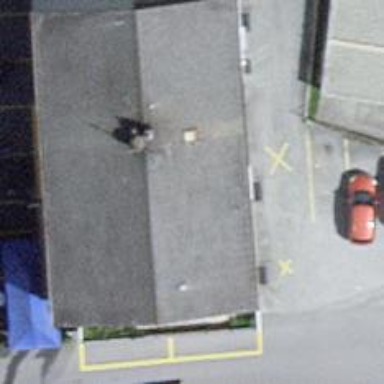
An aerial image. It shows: Restaurant.